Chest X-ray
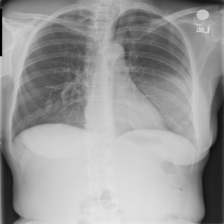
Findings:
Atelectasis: negative
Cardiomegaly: negative
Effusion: negative
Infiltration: negative
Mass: negative
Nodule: negative
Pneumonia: negative
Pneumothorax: negative
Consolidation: negative
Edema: negative
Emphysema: negative
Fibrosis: negative
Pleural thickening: negative
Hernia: negative